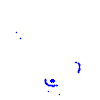
Particle: pion